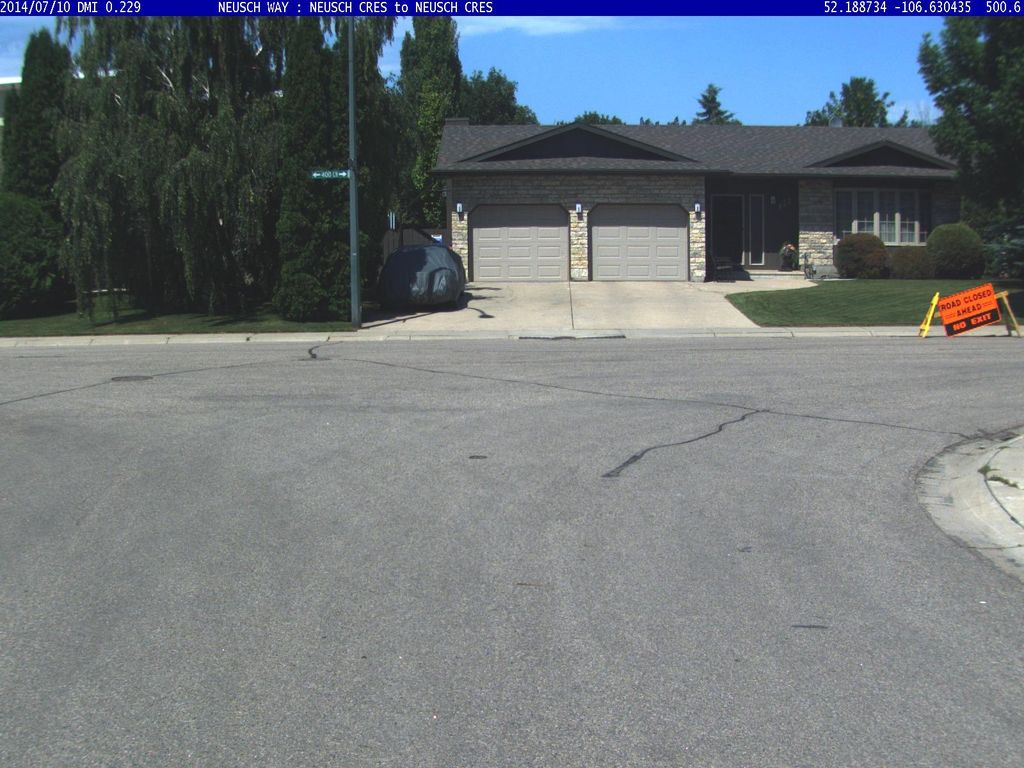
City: saskatoon